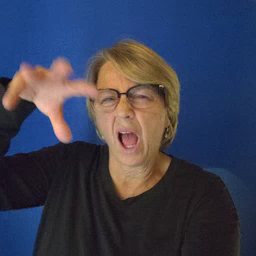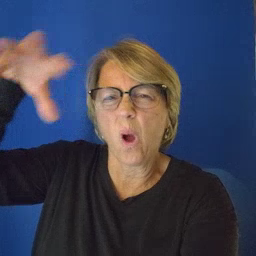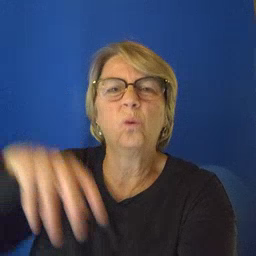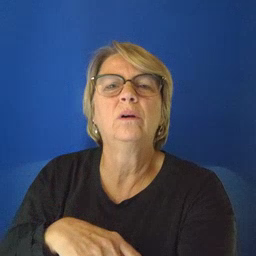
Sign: cloud